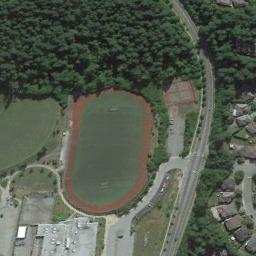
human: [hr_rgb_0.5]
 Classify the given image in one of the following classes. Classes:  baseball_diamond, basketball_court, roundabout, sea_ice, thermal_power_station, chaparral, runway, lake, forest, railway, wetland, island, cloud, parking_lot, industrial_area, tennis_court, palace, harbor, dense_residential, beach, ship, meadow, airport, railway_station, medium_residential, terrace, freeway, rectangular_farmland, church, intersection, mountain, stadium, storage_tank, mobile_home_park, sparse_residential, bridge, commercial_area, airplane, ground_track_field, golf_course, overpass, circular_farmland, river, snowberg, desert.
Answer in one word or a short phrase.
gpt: ground_track_field